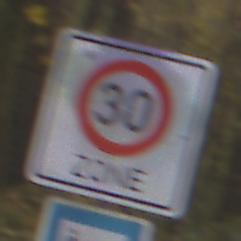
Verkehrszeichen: BeginnZone30
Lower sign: SackgasseRadverkehrFussgaengerDurchlaessig
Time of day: MorningAfternoon
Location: Outdoor (Nature)
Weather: Overcast
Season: Autumn
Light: Natural